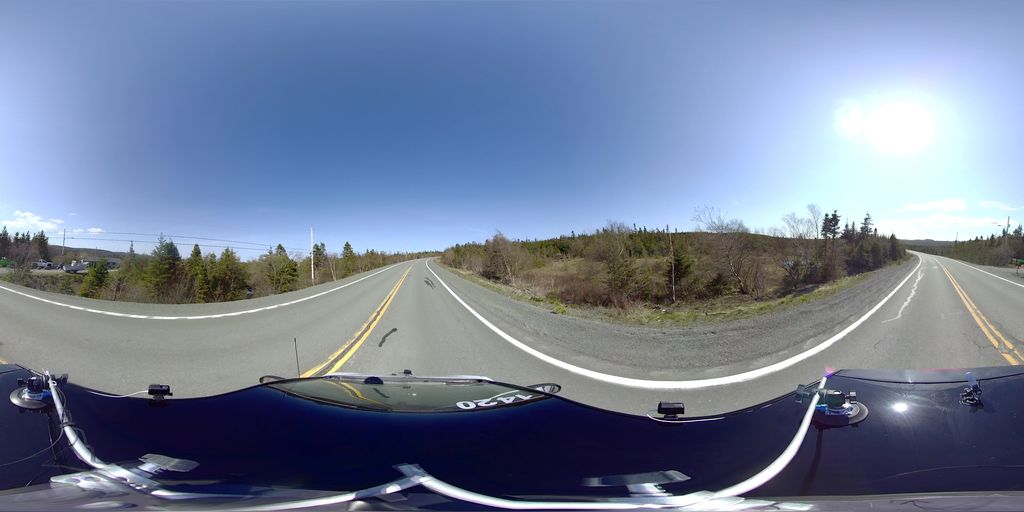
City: st_johns